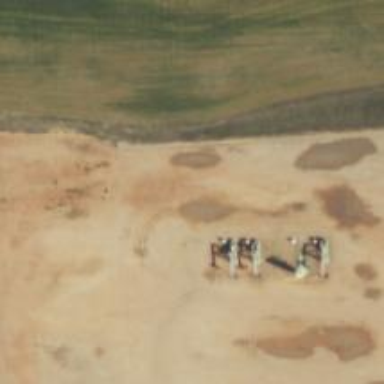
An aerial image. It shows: Petroleum well.